Interaction volume radius: 10 \u00c5
Interaction volume height: 10 \u00c5
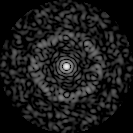
Disorder parameter: 0.8432